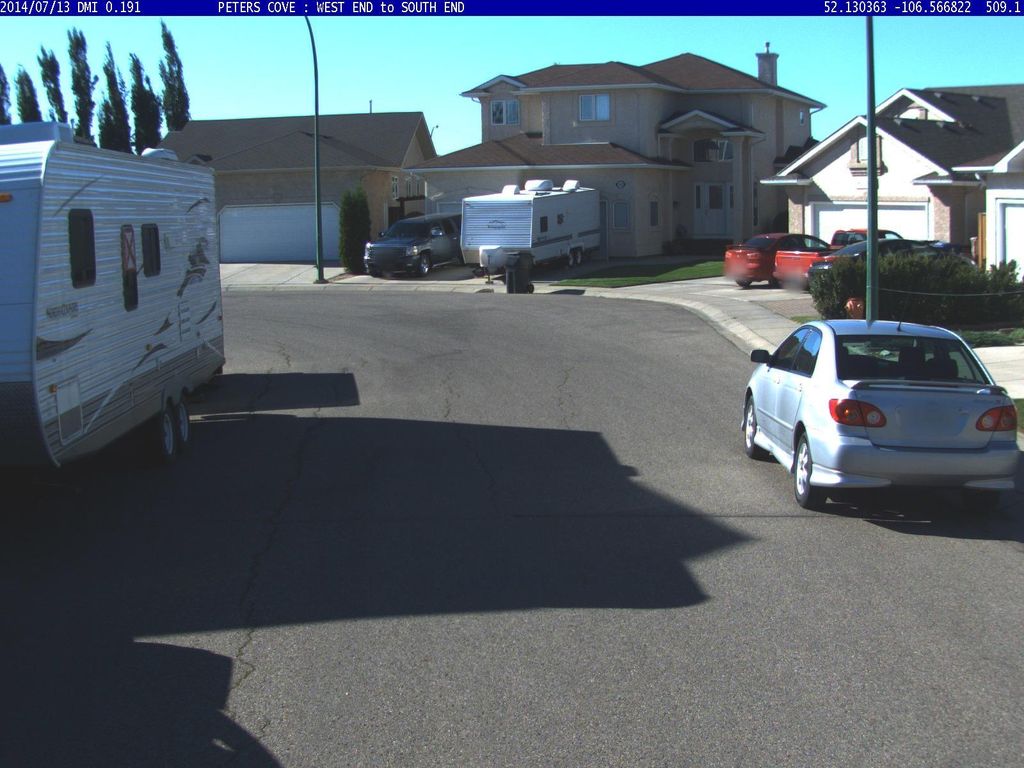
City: saskatoon